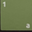
Piece: xx